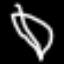
Label: leaf